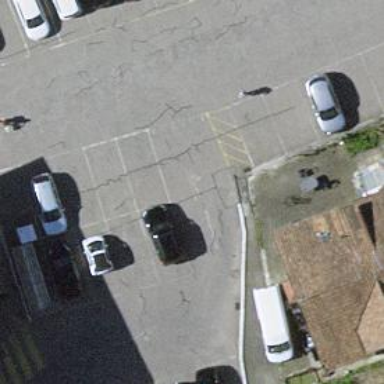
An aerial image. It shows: Parking area with surface.